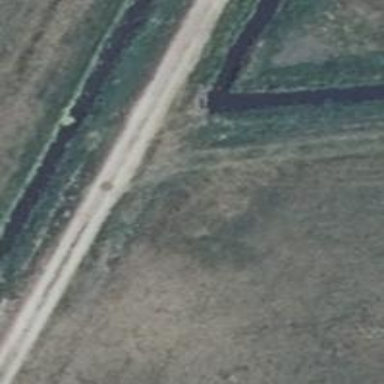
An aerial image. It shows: Grassy track with grade5 tracktype.